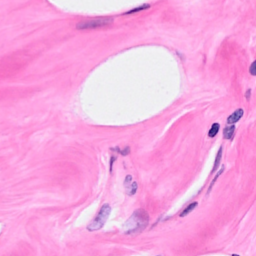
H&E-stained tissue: Breast